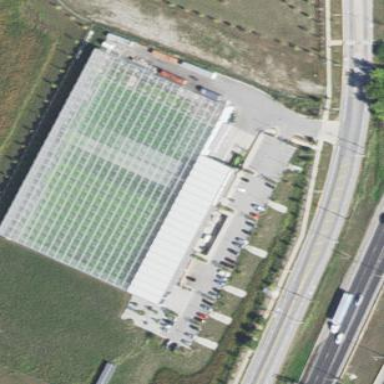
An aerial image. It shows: Greenhouse.